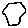
Label: hexagon